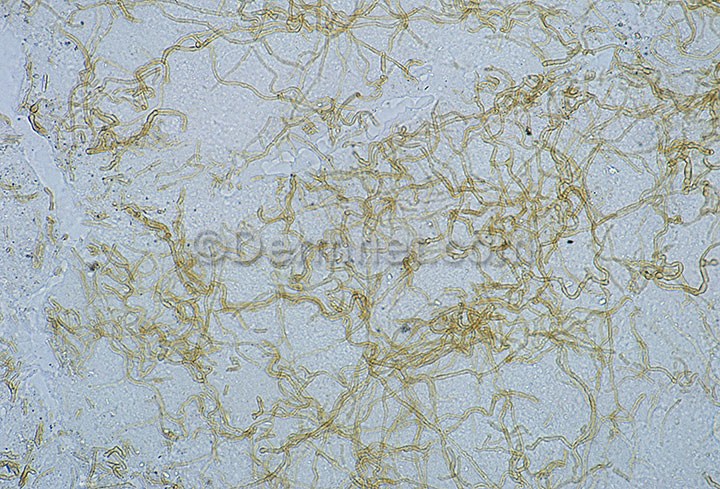
Disease: Tinea Ringworm Candidiasis and other Fungal Infections